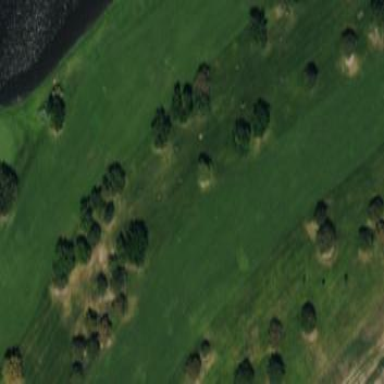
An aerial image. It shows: Mown grass fairway on recreation ground used for golf.